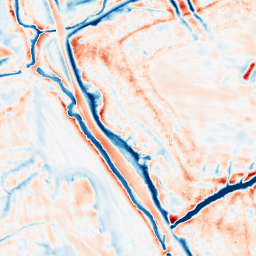
Category: edge_preserving
Decomposition family: bilateral
Decomposition parameters: d: 21
sigma_color: 25
sigma_space: 50
Upsampling method: bicubic
Upsampling parameters: scale: 4
Upsampling scale: 4